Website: apple
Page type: customer-info-address
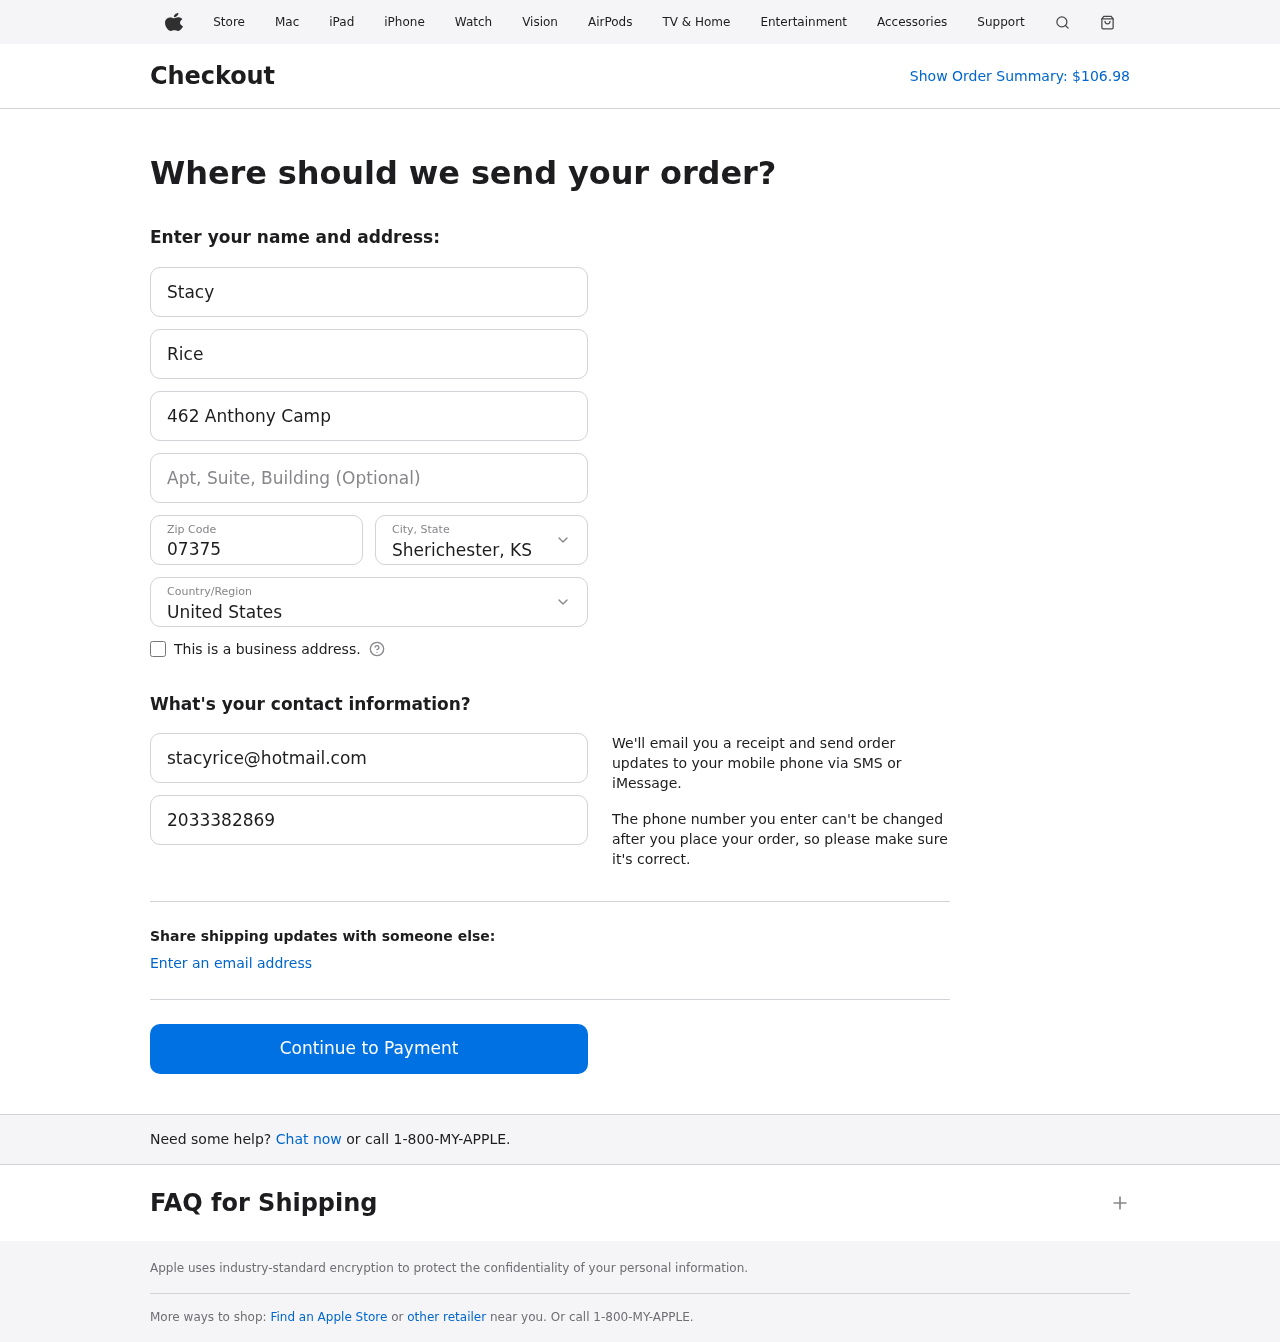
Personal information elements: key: PII_CITY_STATE
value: Sherichester, KS
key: PII_COUNTRY
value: United States
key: PII_EMAIL
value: stacyrice@hotmail.com
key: PII_FIRSTNAME
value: Stacy
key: PII_LASTNAME
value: Rice
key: PII_PHONE
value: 2033382869
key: PII_POSTCODE
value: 07375
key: PII_STREET
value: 462 Anthony Camp
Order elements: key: ORDER_TOTAL
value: $106.98